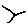
Label: bird